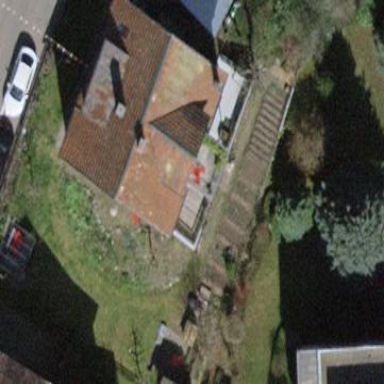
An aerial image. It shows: Building with tiled roof.